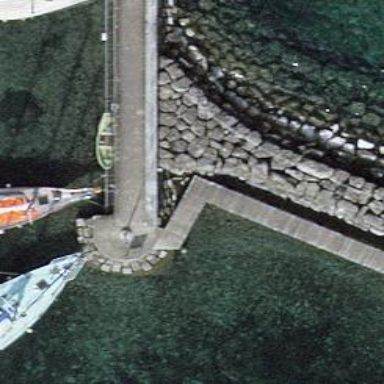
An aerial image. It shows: Man-made pier.